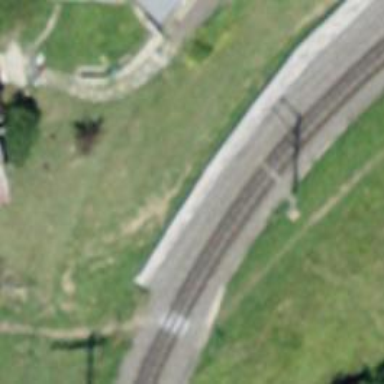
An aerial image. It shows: Narrow-gauge railway with electrified contact line.